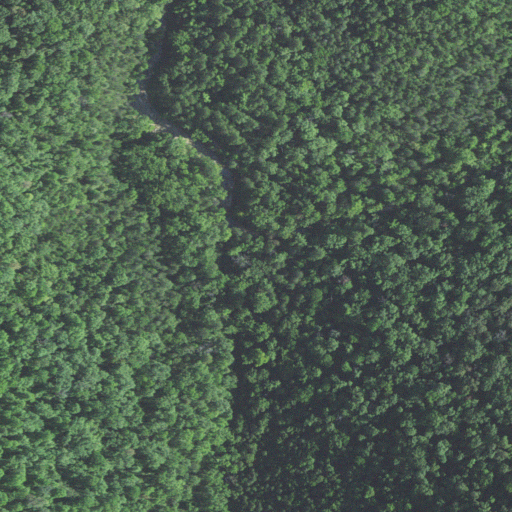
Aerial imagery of valley in Arkansas named Spencer Hollow containing deciduous forest, mixed forest, and evergreen forest